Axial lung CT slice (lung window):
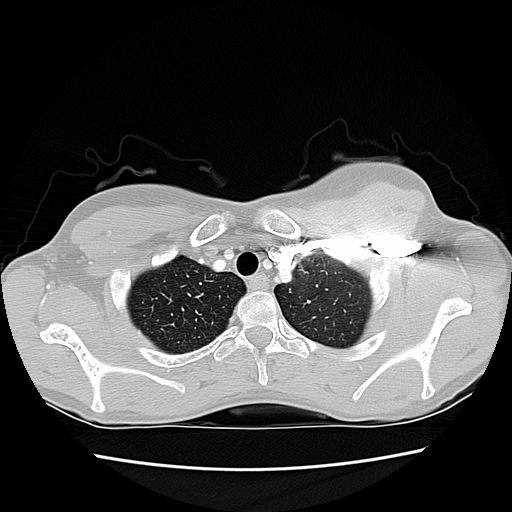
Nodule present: no